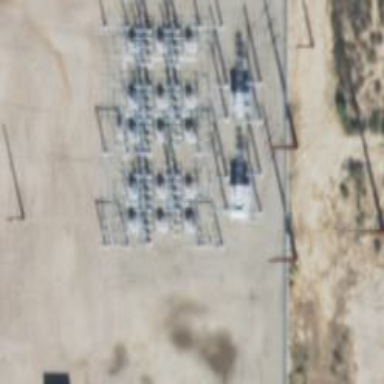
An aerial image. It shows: Switch for power supply.